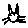
Label: cat